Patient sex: M
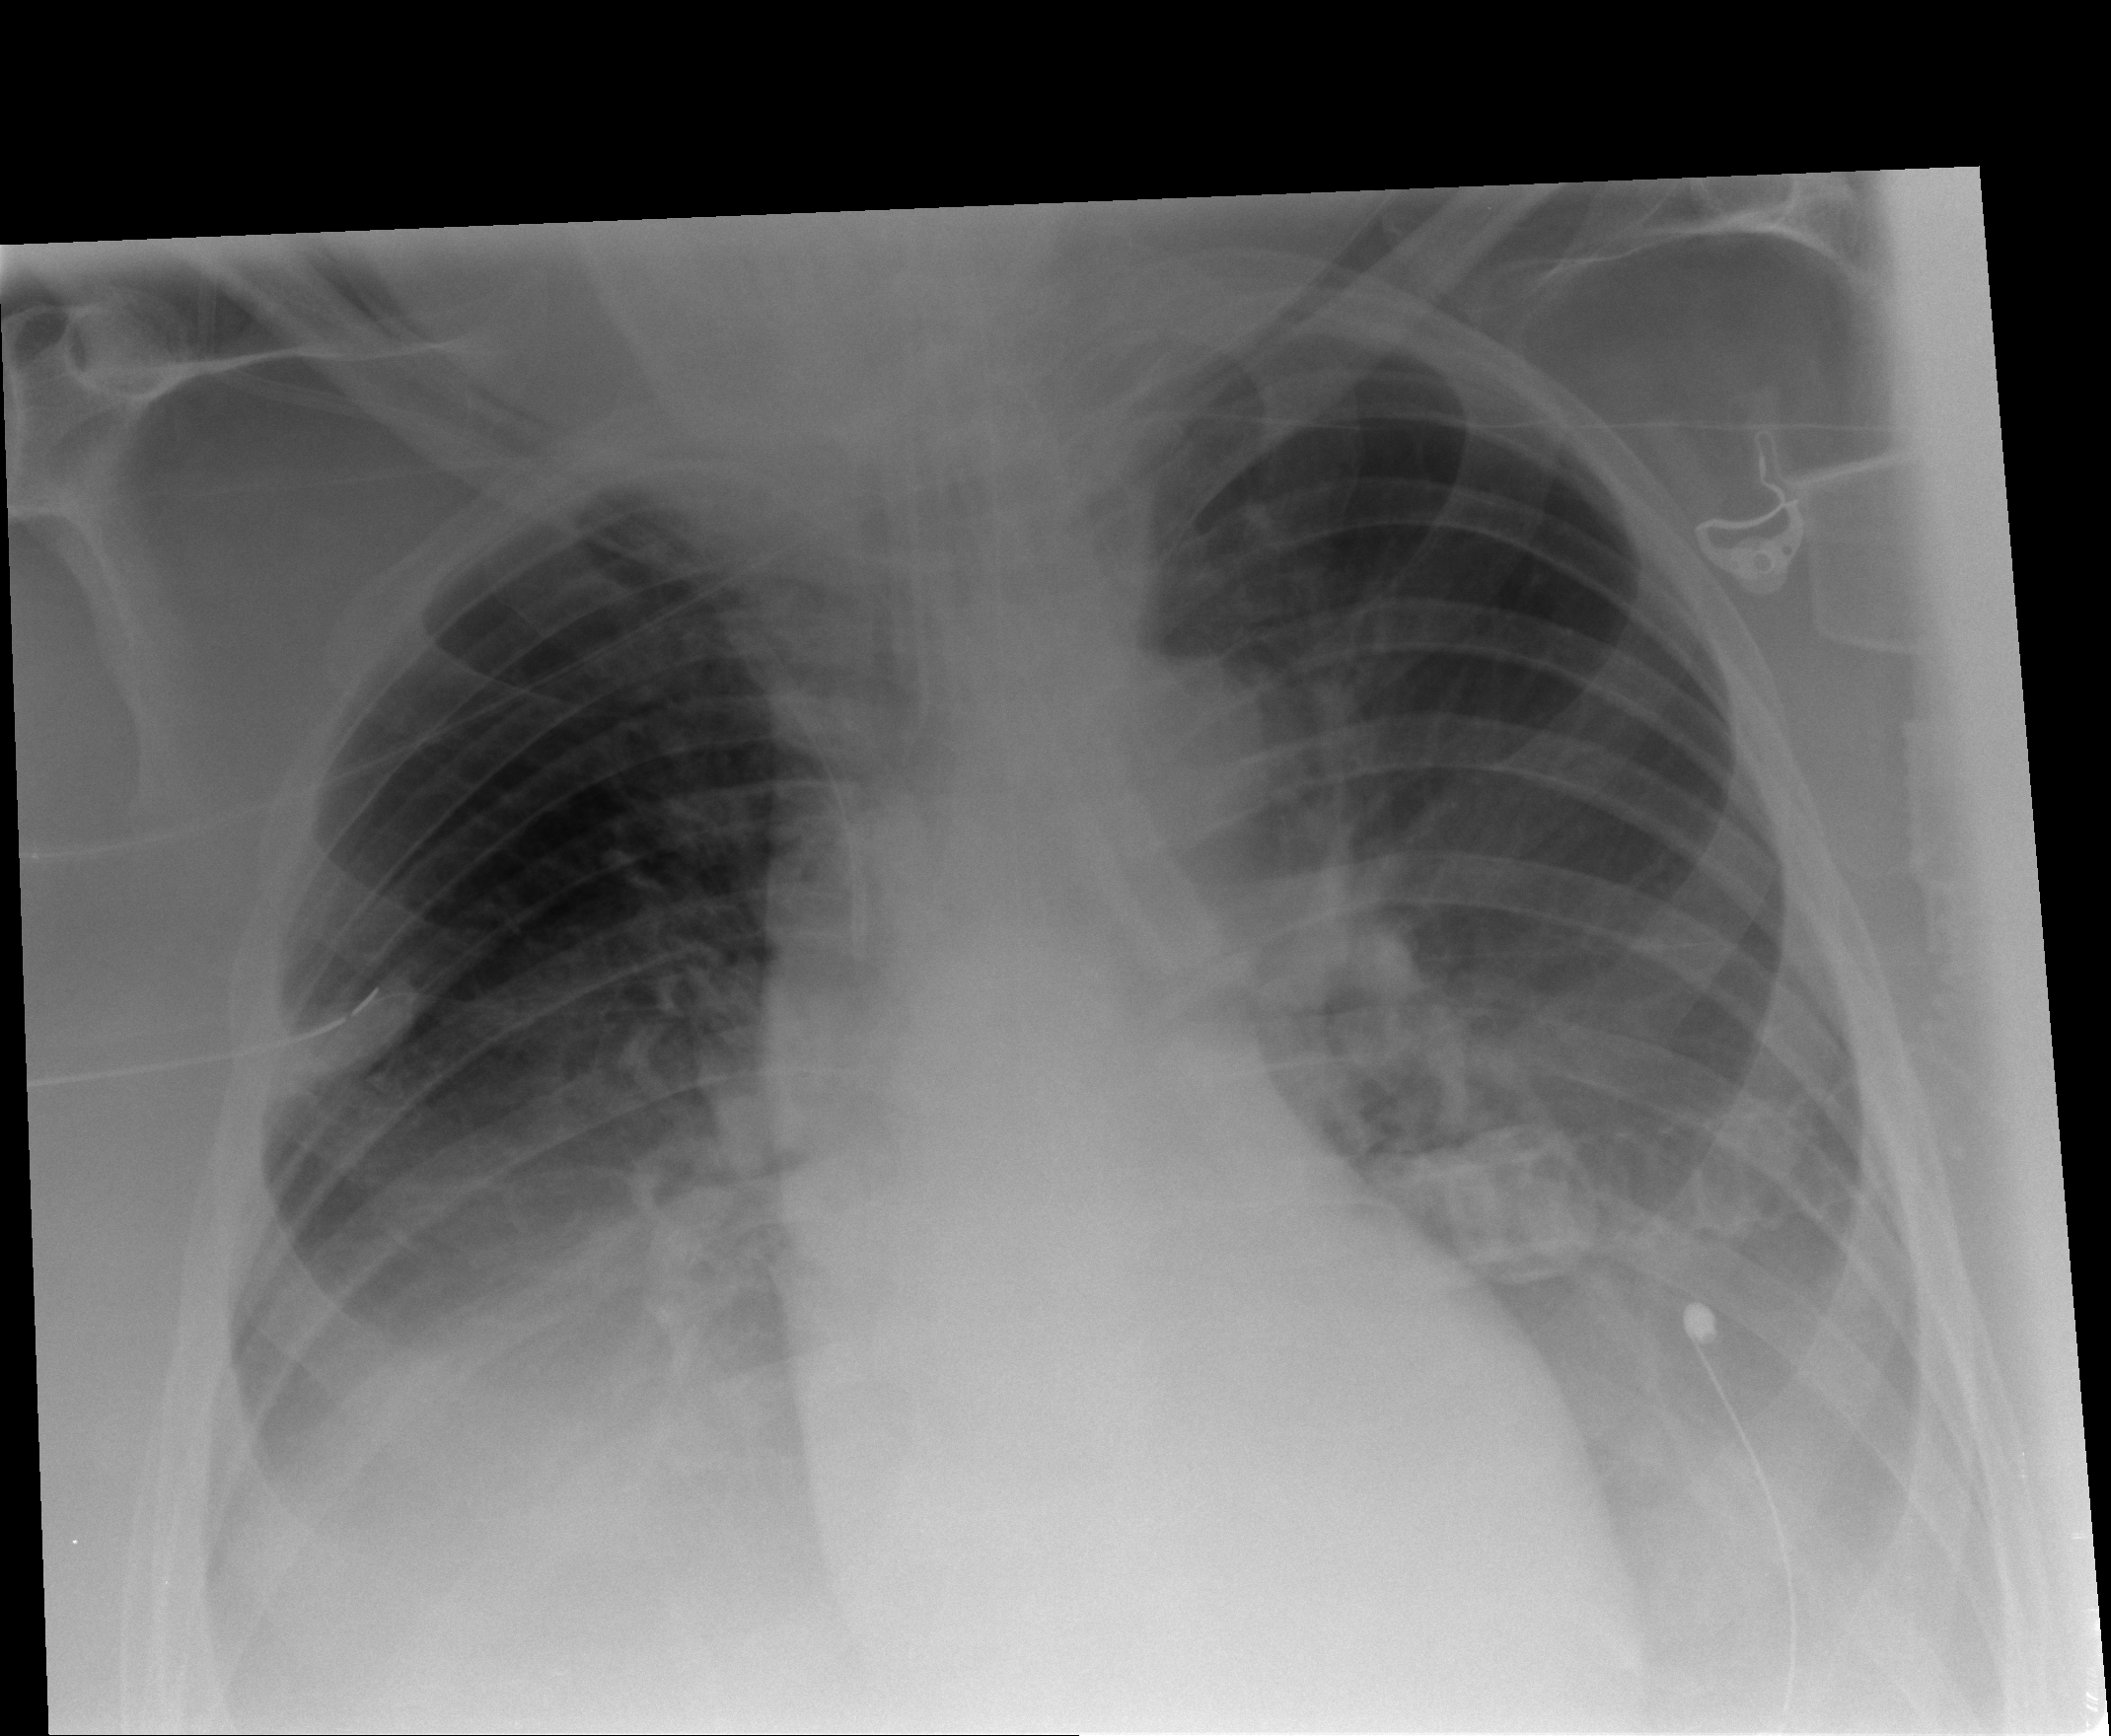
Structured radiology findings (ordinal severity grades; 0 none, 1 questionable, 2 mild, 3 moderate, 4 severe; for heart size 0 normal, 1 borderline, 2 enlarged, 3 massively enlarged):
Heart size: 0
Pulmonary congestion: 2
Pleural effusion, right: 3
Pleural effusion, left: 3
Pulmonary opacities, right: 1
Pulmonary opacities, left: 0
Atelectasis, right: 3
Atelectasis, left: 3